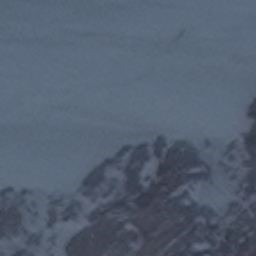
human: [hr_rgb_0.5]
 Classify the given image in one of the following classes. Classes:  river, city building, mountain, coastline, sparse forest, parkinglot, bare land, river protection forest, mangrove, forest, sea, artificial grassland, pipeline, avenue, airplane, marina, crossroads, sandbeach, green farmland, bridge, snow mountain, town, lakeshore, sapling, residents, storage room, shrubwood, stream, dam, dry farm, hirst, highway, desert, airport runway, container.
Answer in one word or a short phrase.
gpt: snow mountain